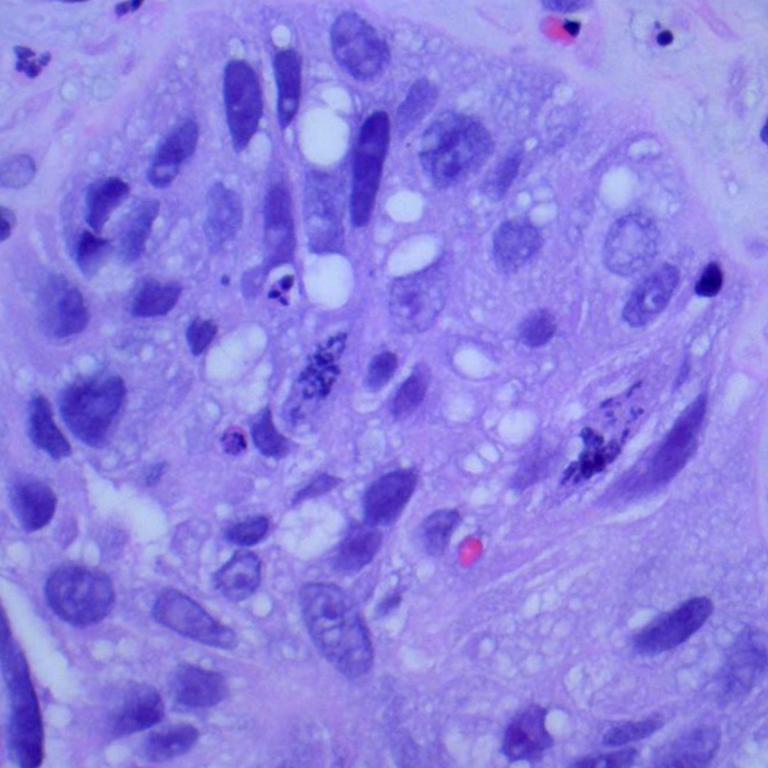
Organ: lung
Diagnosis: squamous carcinomas